Question: What is the reading of the measurement in the image?
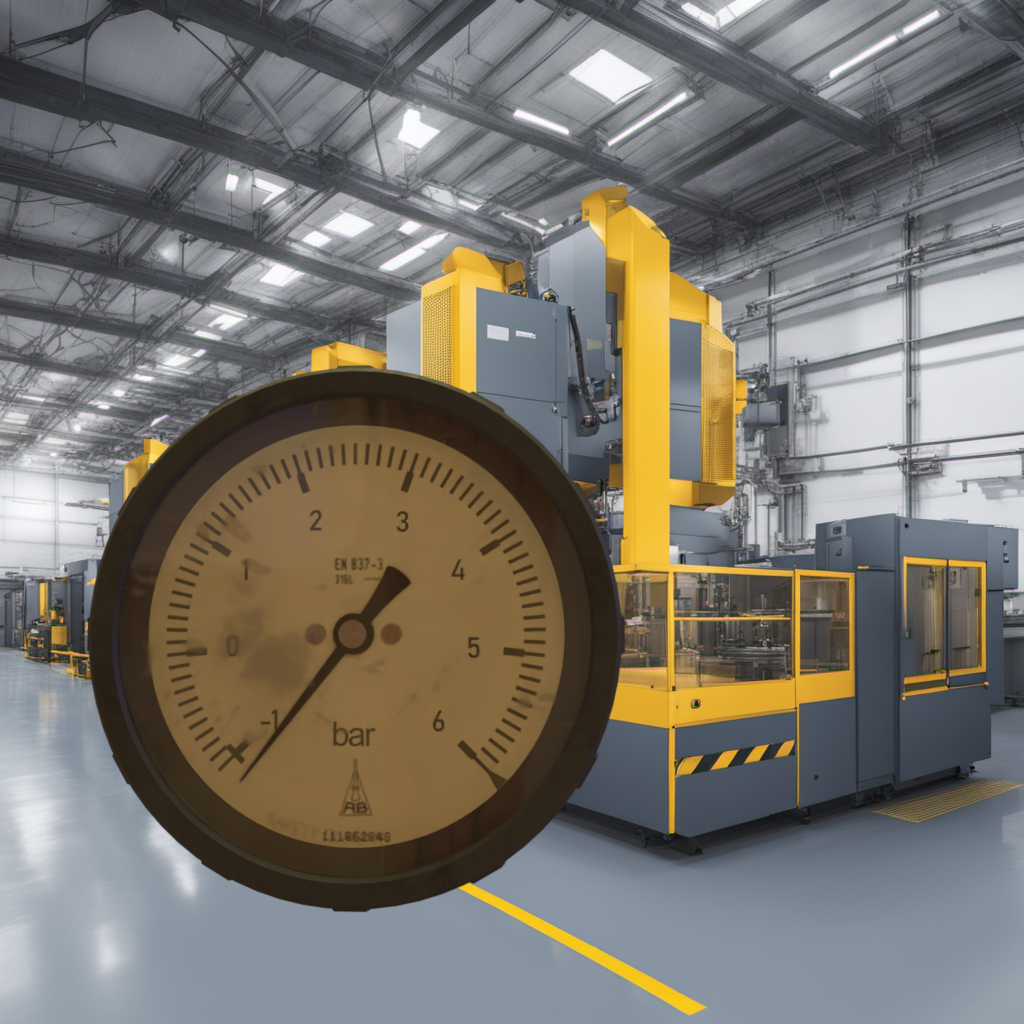
Answer: The result is -1.2
Question: What is the value range of this measurement?
Answer: The range is from -1 to 6
Question: What is the minimum and maximum value of this measurement?
Answer: The minimum value is -1 and the maximum value is 6